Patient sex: M
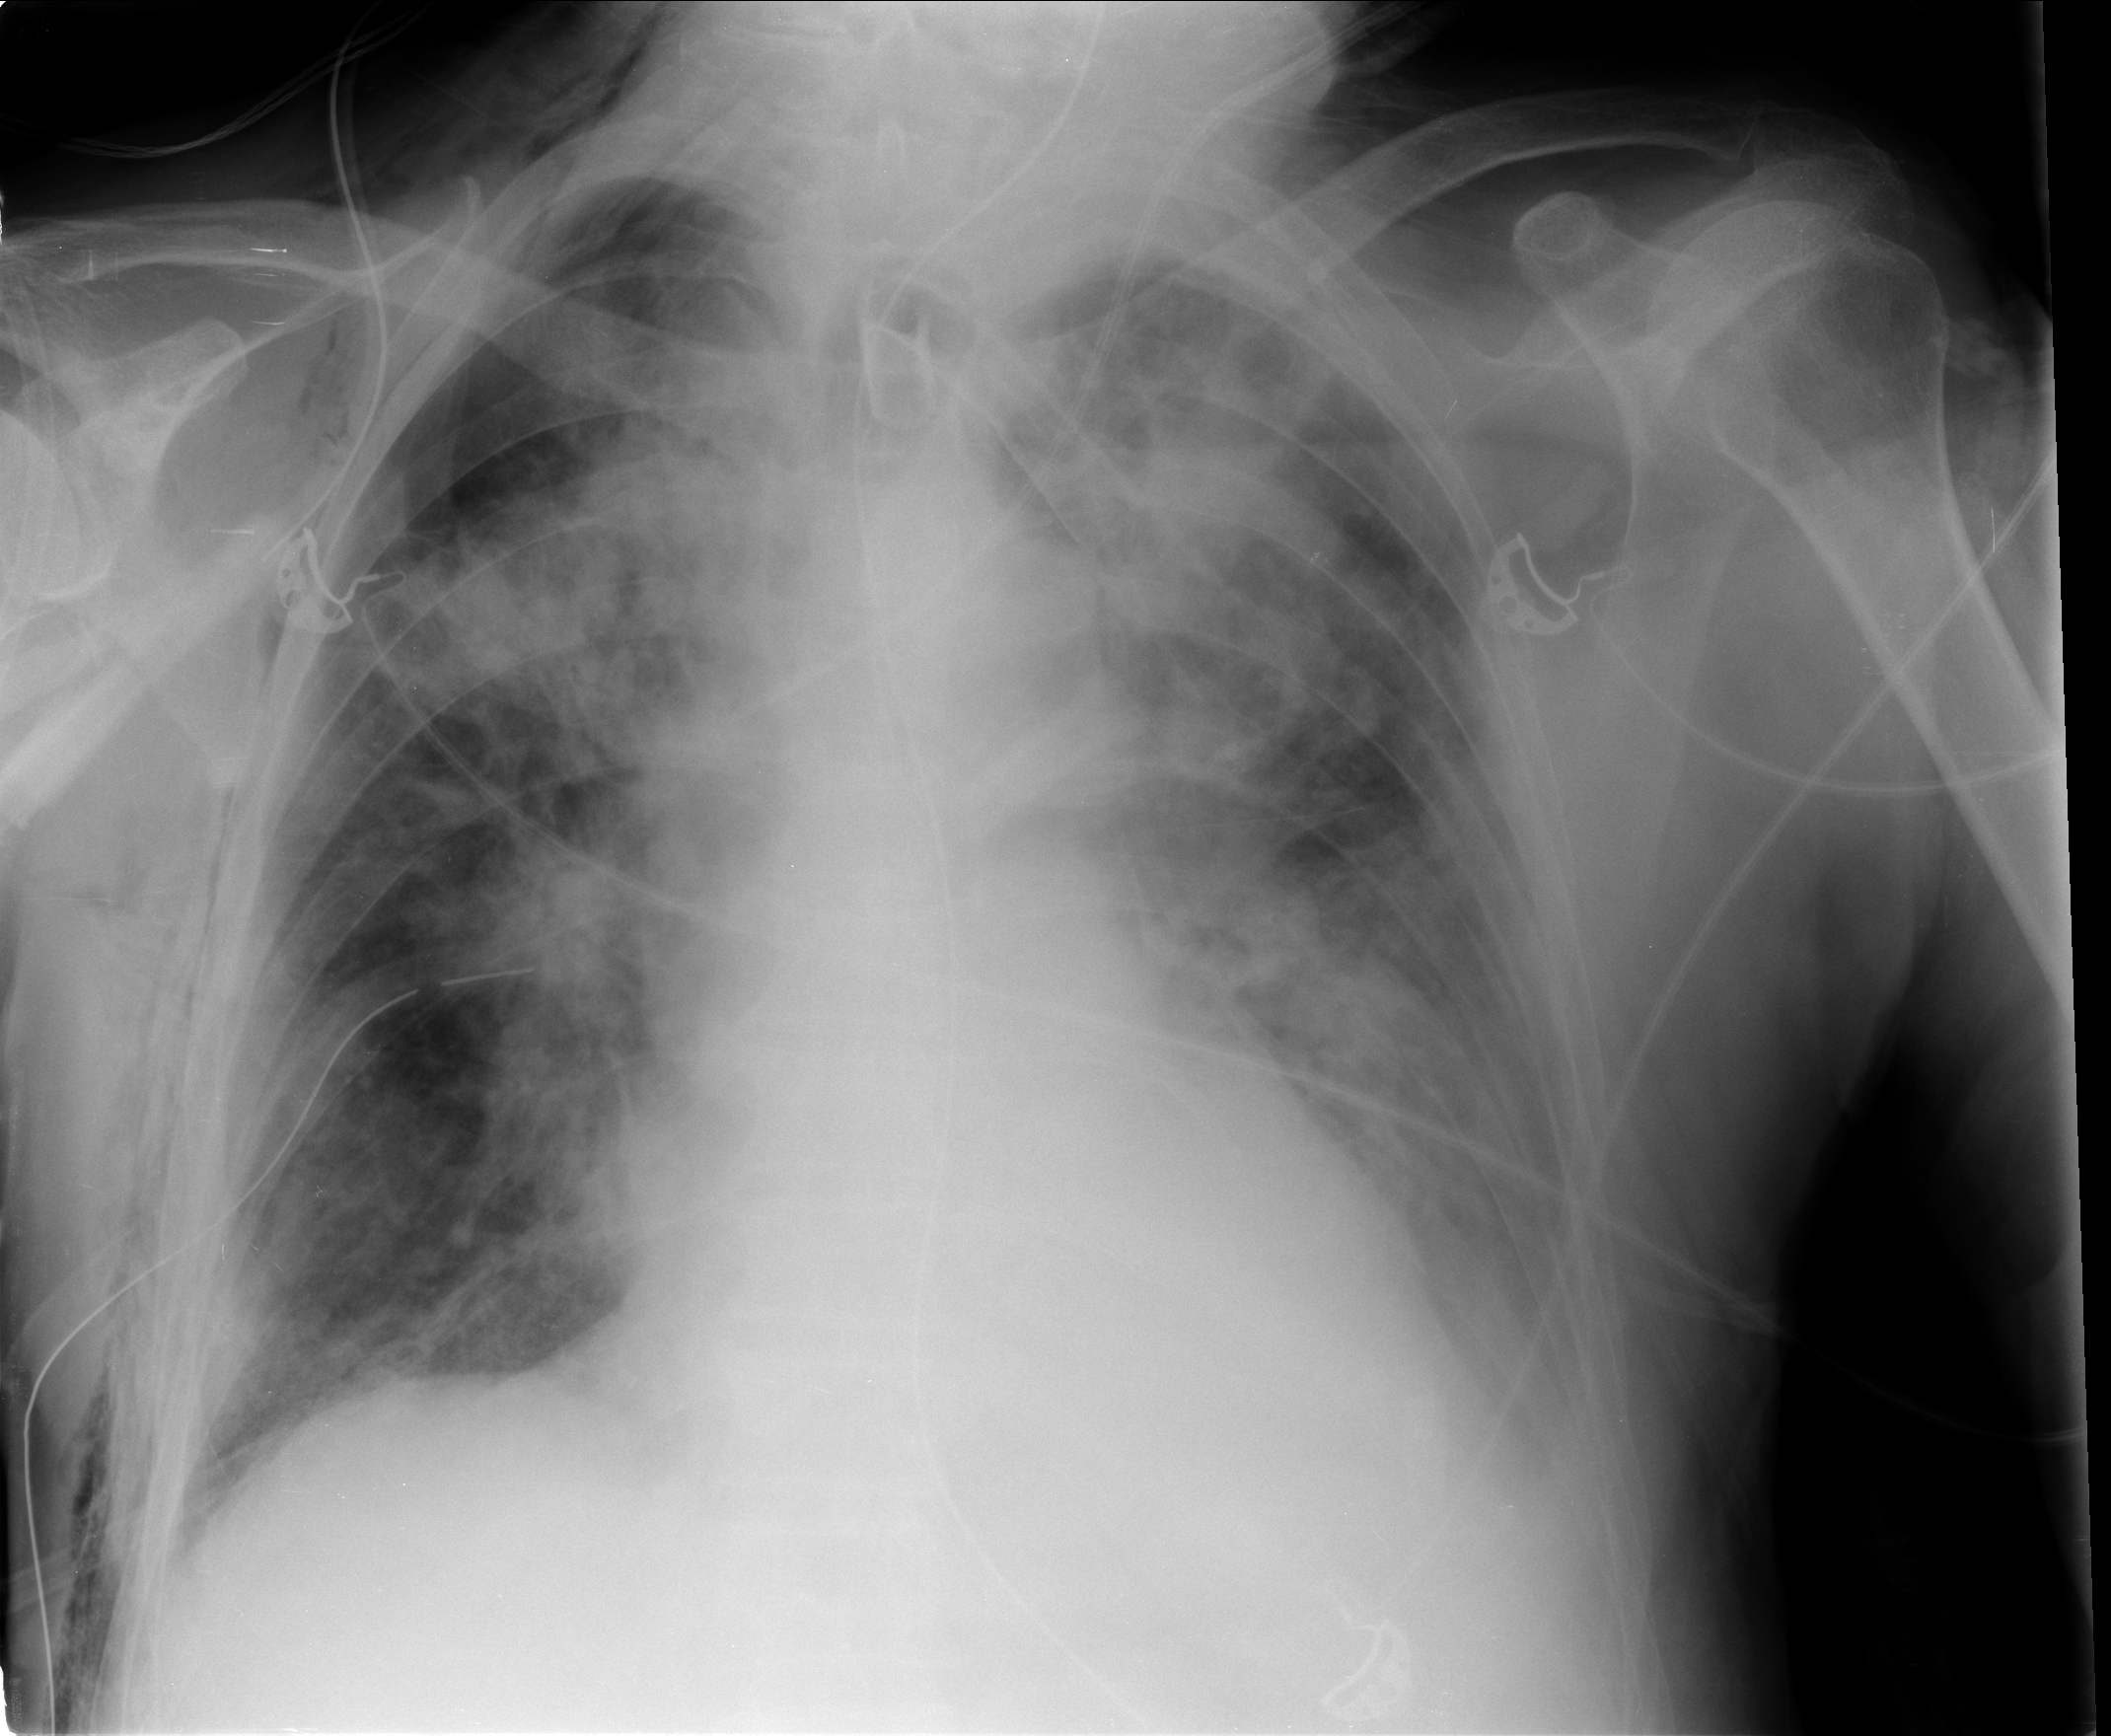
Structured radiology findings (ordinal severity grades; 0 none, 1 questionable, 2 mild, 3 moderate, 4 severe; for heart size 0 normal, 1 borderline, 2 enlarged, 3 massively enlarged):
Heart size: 0
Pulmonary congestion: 3
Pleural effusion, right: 0
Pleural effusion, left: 2
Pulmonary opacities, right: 3
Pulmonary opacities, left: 4
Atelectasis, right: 2
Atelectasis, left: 2